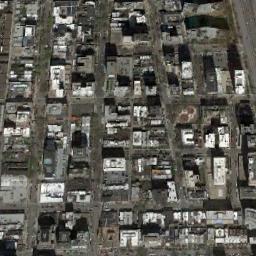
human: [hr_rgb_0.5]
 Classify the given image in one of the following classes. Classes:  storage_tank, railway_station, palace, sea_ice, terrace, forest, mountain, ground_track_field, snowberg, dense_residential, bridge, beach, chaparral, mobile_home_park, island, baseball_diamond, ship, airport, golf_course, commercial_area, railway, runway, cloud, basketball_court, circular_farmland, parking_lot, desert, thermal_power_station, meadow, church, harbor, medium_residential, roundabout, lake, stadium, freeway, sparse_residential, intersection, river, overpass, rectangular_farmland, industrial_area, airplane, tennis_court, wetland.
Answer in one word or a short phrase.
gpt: commercial_area